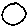
Label: circle